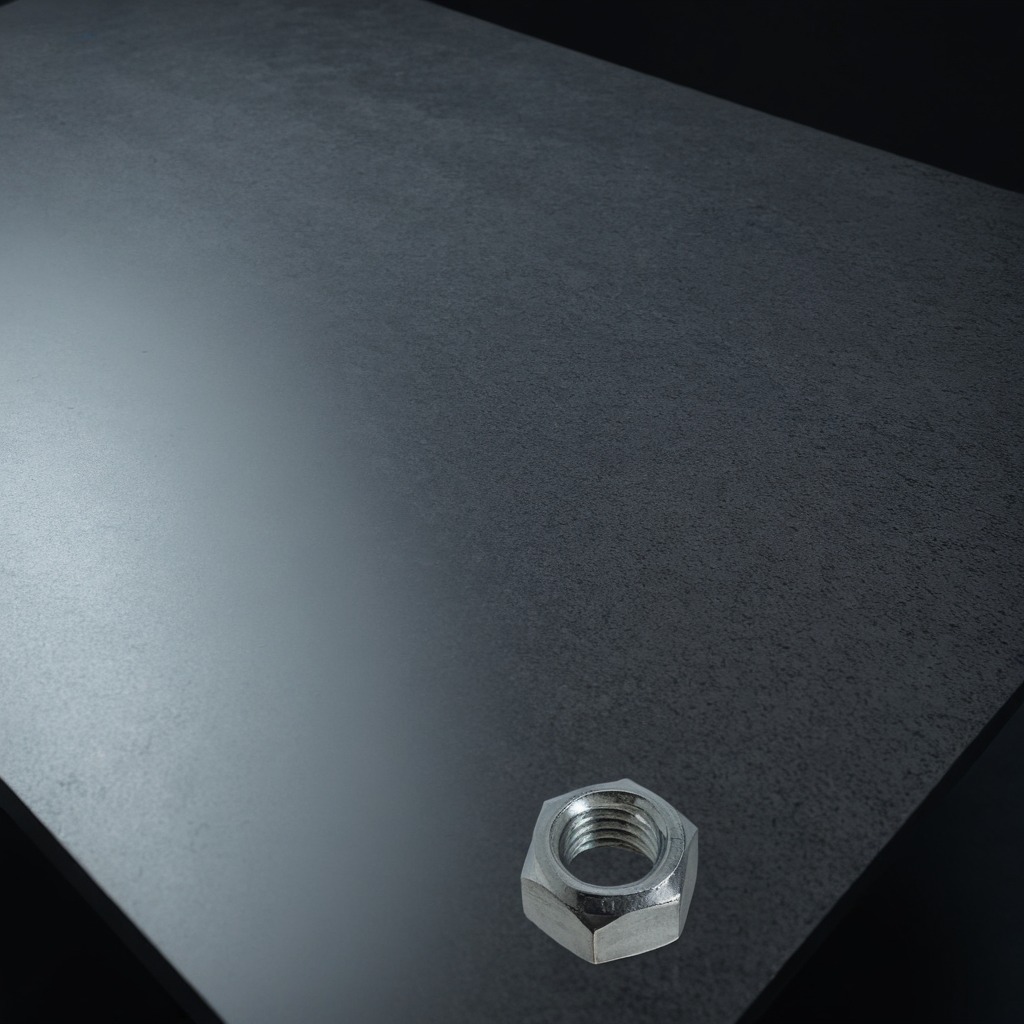
A metal nut lies on a clean granite table inside a workshop at night dim ambient light soft shadows worn but